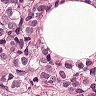
Metastatic tissue present: yes